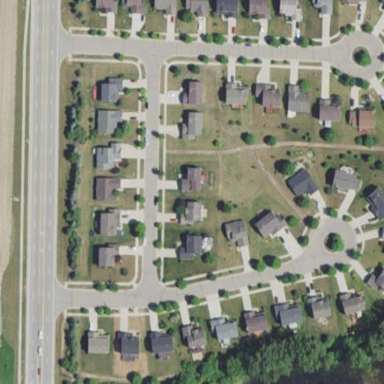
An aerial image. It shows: Residential area composed of single-family homes.